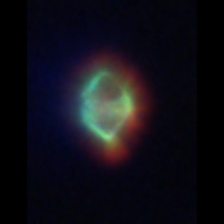
Taxon: Heterocapsa
Group: Dinoflagellates